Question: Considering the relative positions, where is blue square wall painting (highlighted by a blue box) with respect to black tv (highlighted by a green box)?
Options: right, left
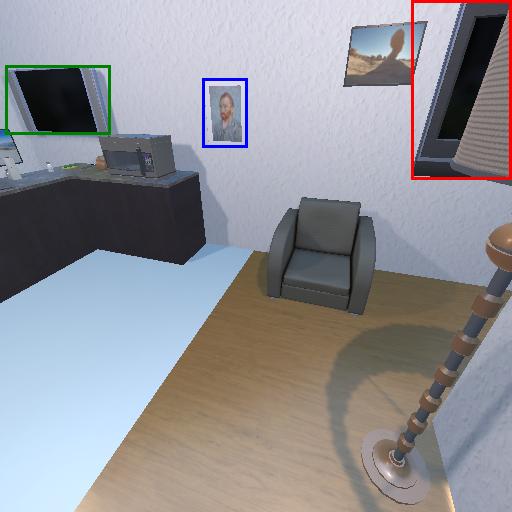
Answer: right